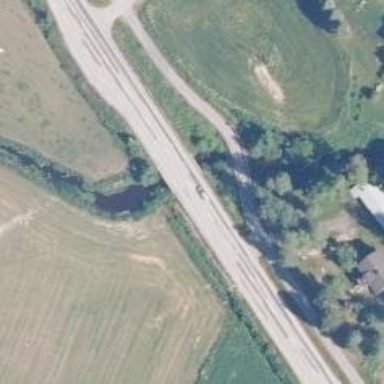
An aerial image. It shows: Tertiary road with bridge.